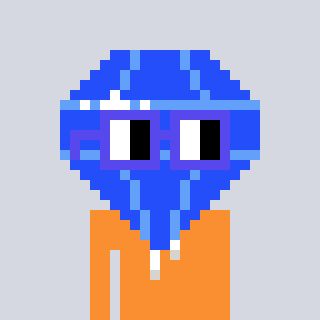
a pixel art character with square blue glasses, a blue diamond-shaped head and a orange-colored body on a cool background